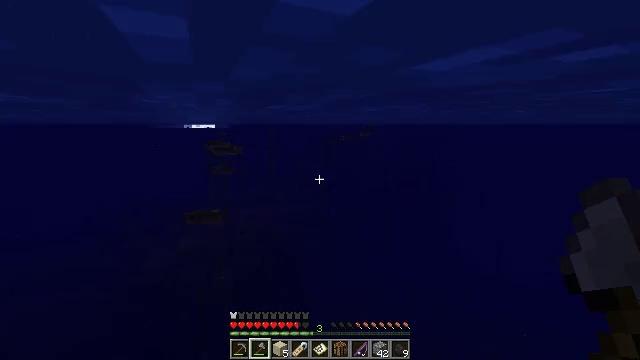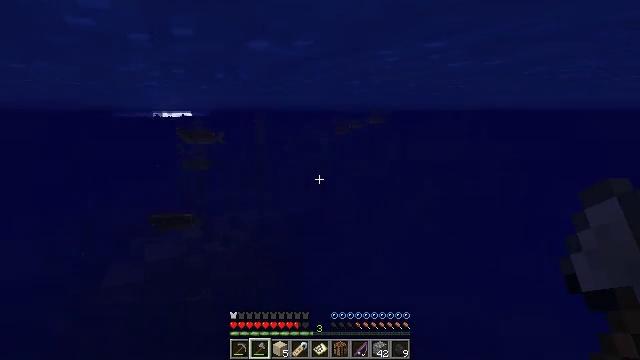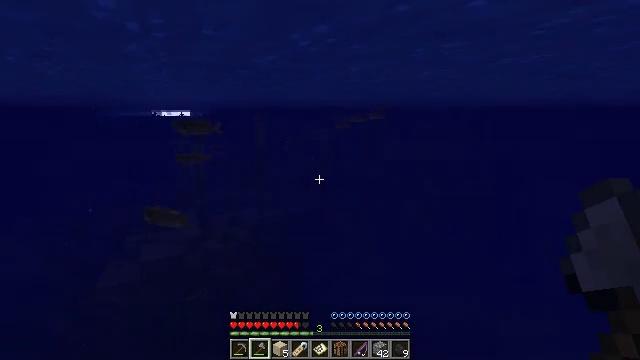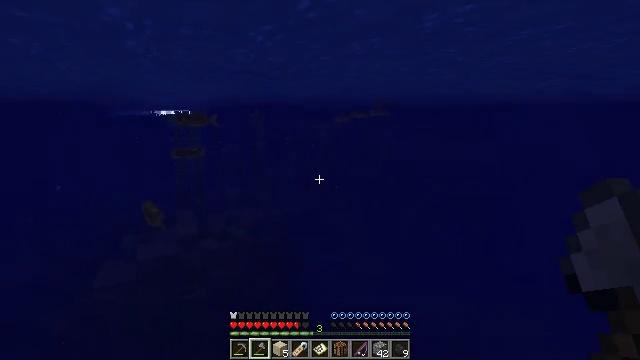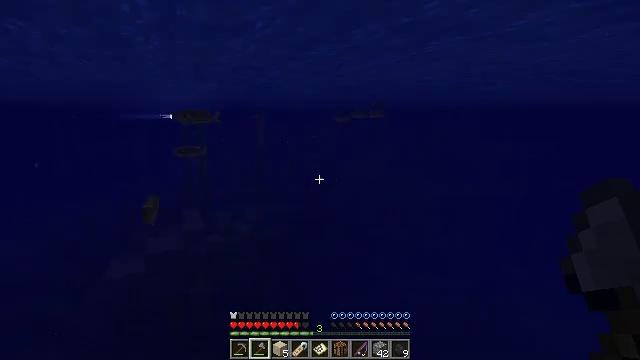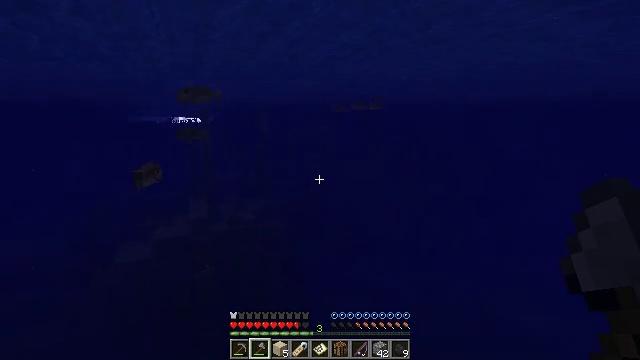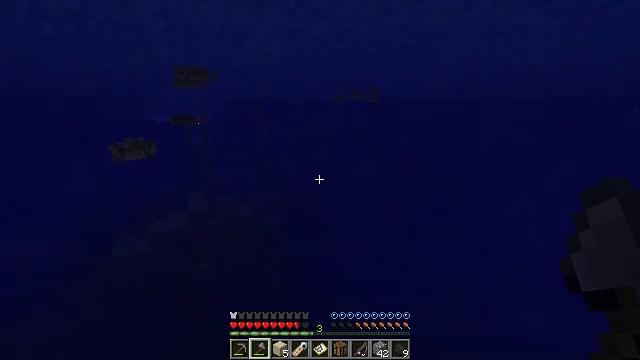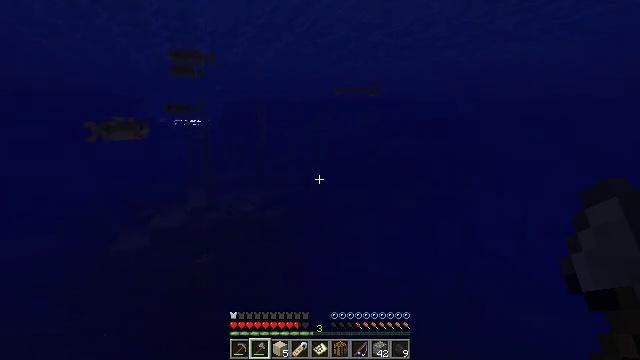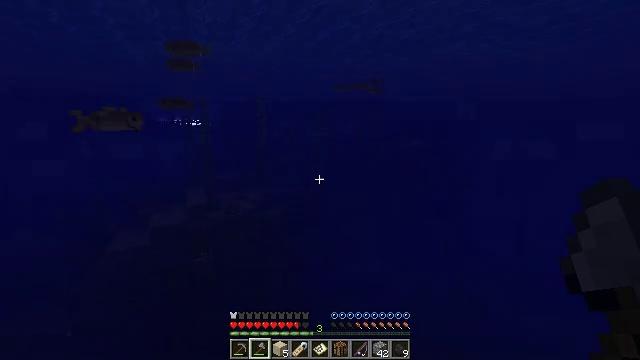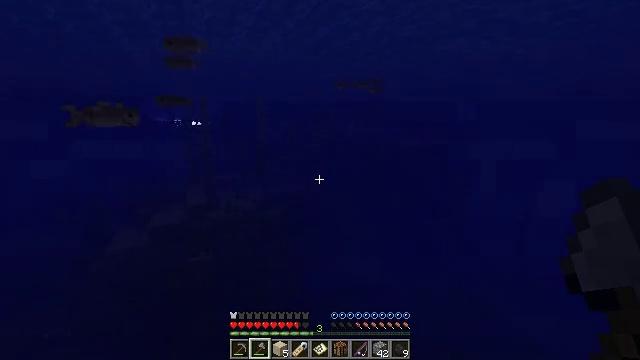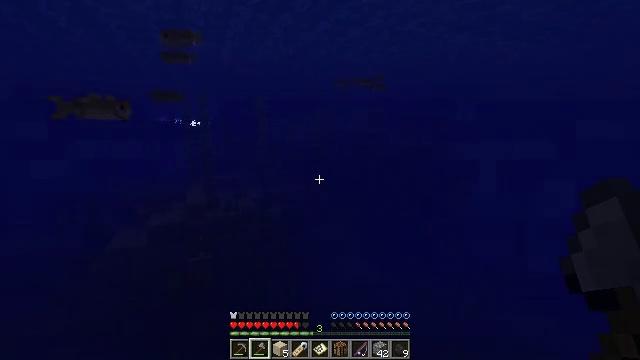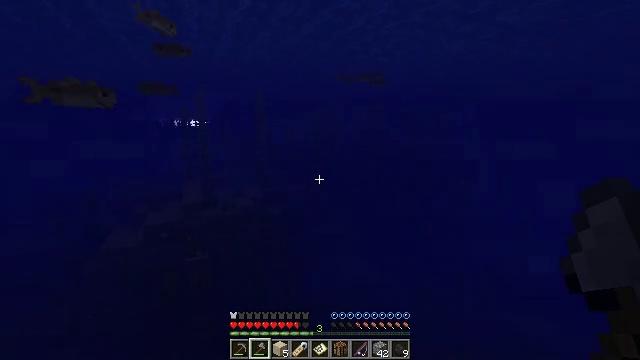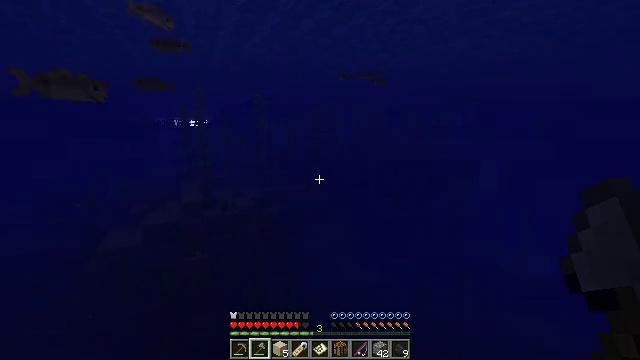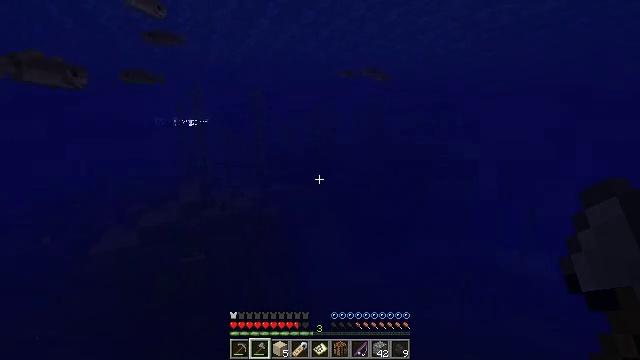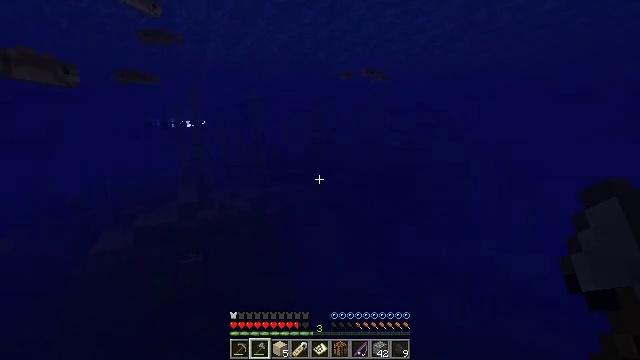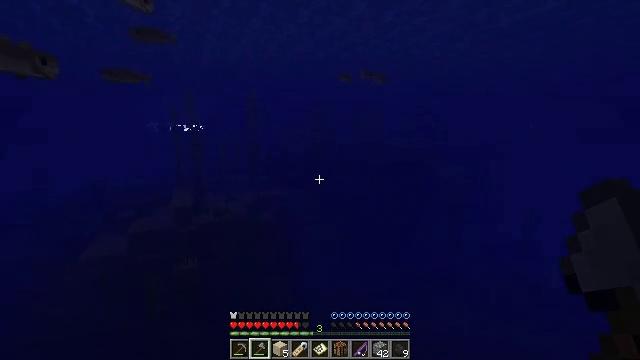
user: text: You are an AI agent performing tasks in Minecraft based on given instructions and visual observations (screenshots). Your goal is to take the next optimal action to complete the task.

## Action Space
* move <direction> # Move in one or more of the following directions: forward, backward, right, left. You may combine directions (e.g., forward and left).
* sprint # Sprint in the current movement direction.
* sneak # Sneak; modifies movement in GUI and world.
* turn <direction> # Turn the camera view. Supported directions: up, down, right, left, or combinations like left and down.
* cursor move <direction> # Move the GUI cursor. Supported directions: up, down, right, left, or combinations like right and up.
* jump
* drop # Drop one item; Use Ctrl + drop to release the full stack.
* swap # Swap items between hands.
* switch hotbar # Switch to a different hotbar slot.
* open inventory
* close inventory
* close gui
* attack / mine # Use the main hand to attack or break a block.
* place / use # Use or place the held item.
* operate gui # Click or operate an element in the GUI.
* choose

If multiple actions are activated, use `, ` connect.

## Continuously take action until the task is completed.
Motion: motion action
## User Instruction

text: Hunt fish.
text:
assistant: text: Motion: move forward, sprint
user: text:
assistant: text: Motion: move forward, sprint
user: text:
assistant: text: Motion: move forward, sprint
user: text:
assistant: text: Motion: move forward, sprint
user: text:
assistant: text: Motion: move forward, sprint
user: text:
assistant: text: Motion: move forward, sprint
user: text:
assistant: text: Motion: move forward, sprint
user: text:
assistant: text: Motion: move forward, sprint
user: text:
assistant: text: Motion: move forward, sprint
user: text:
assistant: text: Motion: move forward, sprint
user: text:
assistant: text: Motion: move forward, sprint
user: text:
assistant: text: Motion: move forward, sprint
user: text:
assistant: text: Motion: move forward, sprint
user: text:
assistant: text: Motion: move forward, sprint
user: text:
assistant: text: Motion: move forward, sprint
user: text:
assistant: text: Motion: move forward, sprint, turn up
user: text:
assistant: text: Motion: move forward, sprint
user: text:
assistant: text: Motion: move forward, sprint
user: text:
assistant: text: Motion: move forward, sprint
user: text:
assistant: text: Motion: move forward, sprint
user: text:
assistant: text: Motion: move forward, sprint
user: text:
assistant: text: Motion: move forward, sprint
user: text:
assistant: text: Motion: move forward, sprint
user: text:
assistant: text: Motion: move forward, sprint, turn right and up
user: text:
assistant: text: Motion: move forward, sprint, turn right and up
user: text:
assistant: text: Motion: move forward, sprint, turn right and up
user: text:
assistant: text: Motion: move forward, sprint
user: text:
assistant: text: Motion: move forward, sprint
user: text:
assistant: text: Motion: move forward, sprint, turn up
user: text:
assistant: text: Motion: move forward, sprint, turn up, jump